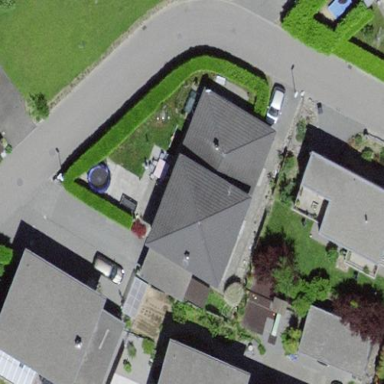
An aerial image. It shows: Terrace building.